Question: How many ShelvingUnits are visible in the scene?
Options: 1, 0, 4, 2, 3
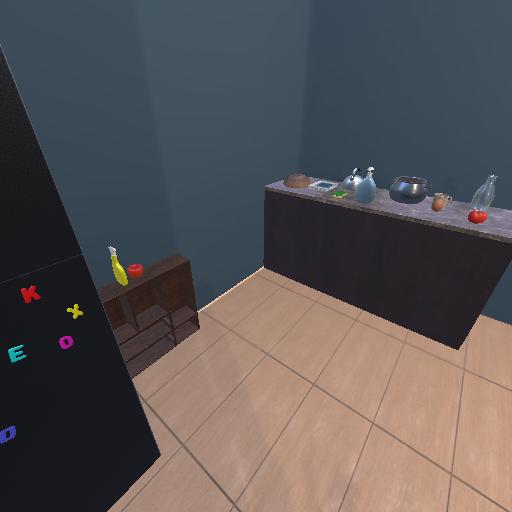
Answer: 1